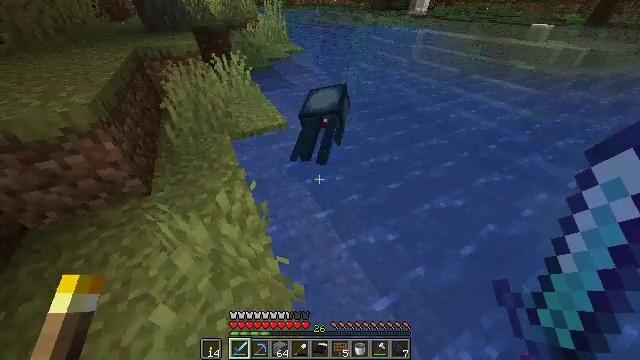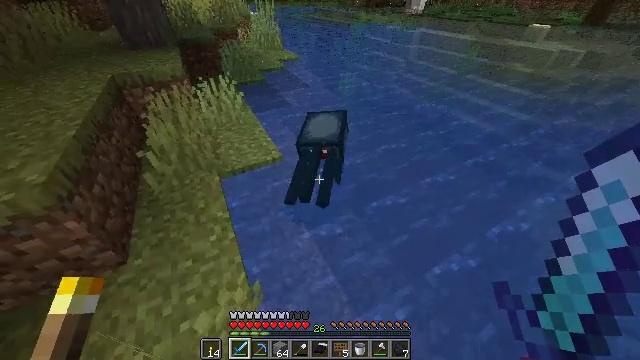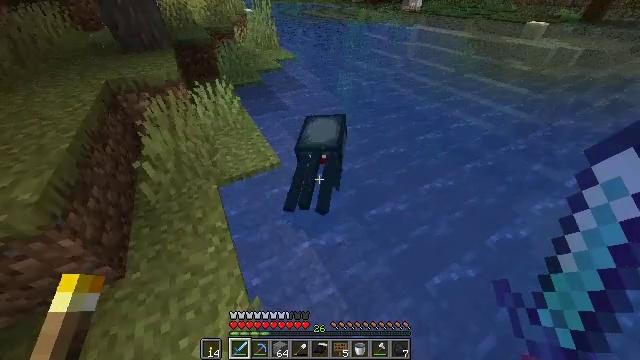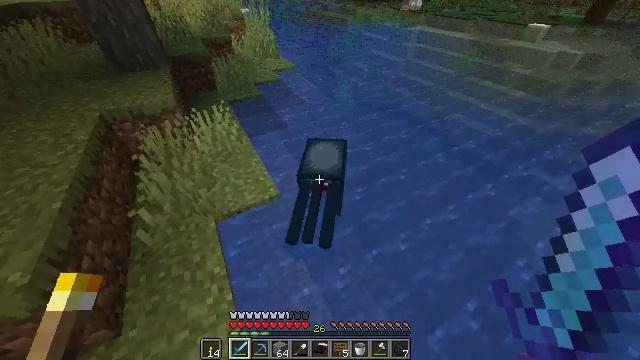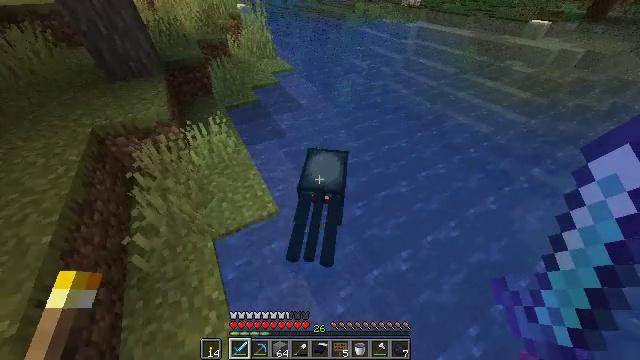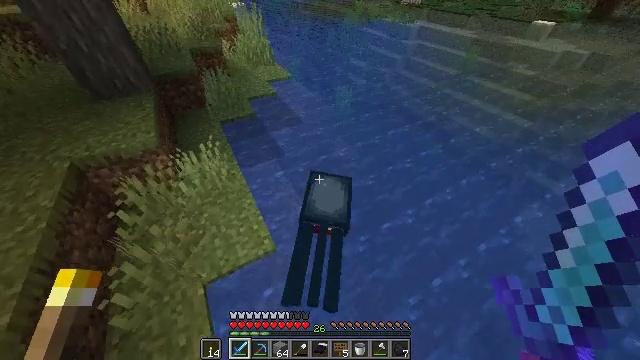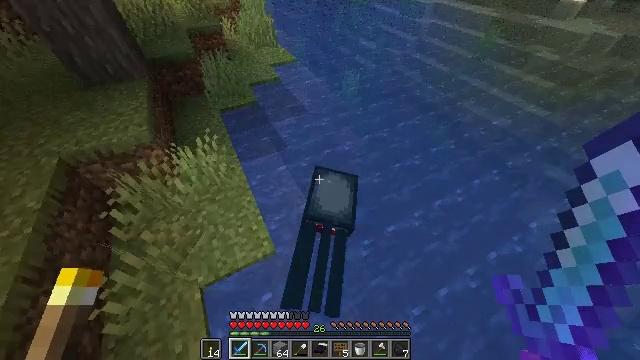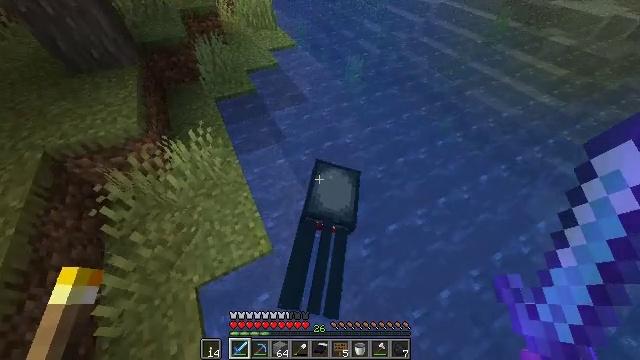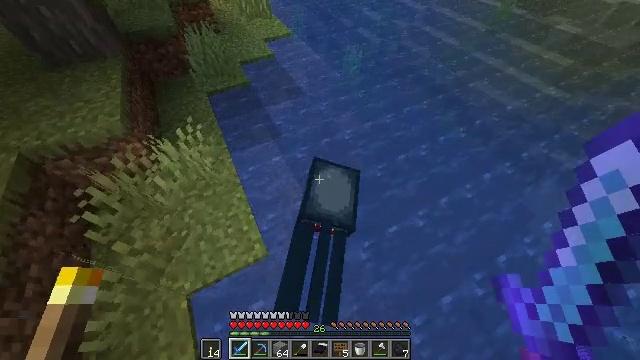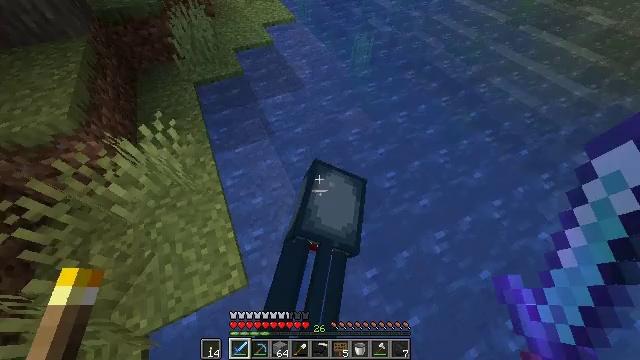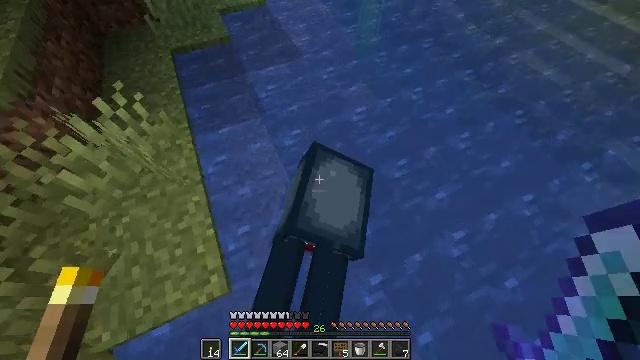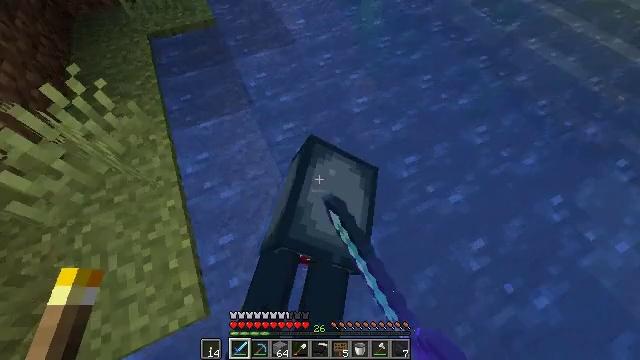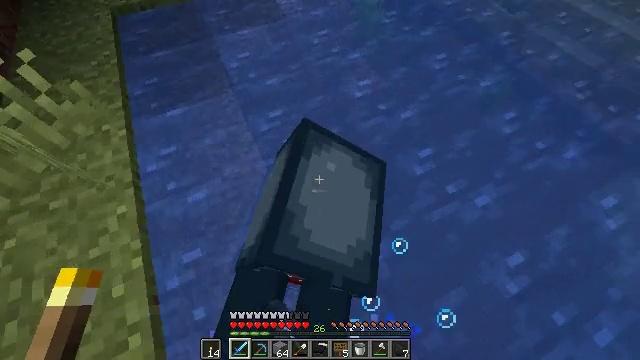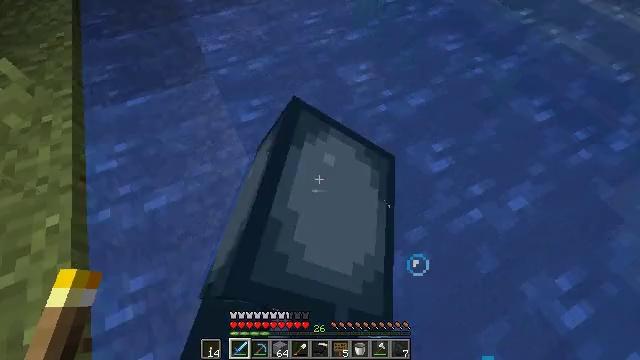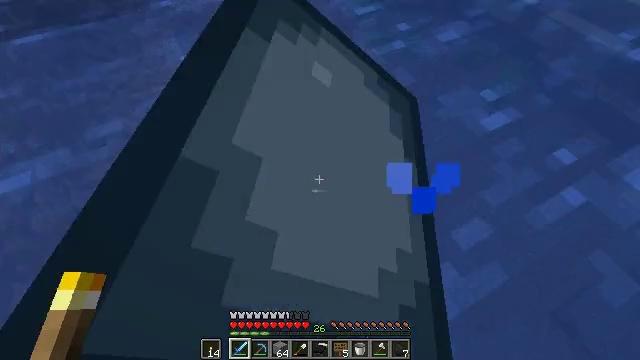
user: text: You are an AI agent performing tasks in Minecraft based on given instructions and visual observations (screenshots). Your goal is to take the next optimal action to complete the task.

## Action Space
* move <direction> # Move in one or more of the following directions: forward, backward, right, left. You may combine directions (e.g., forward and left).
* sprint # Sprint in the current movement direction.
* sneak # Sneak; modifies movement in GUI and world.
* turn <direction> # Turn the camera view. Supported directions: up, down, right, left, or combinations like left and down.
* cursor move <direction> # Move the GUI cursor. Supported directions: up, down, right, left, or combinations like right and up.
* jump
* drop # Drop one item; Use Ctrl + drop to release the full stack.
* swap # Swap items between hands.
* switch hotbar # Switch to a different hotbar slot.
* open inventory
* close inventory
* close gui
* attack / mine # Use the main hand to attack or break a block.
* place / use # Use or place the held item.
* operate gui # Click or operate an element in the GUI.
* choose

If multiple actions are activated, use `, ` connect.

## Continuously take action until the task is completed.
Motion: motion action
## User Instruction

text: Kill the squid.
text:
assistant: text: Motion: move forward, turn right, jump
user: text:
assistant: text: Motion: move forward, jump
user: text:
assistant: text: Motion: move forward, jump
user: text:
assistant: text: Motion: move forward, sprint, turn down, jump
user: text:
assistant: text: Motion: move forward and move right, sprint, jump
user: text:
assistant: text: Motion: move forward and move right, sprint, turn left and down
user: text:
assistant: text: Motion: move forward and move right, sprint, turn down
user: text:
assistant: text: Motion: move forward and move right, turn down
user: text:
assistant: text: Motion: turn left and down
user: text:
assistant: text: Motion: turn down, attack / mine
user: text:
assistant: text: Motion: attack / mine
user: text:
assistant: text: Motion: no_op
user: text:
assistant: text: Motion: turn up
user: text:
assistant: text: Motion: no_op
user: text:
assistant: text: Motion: no_op